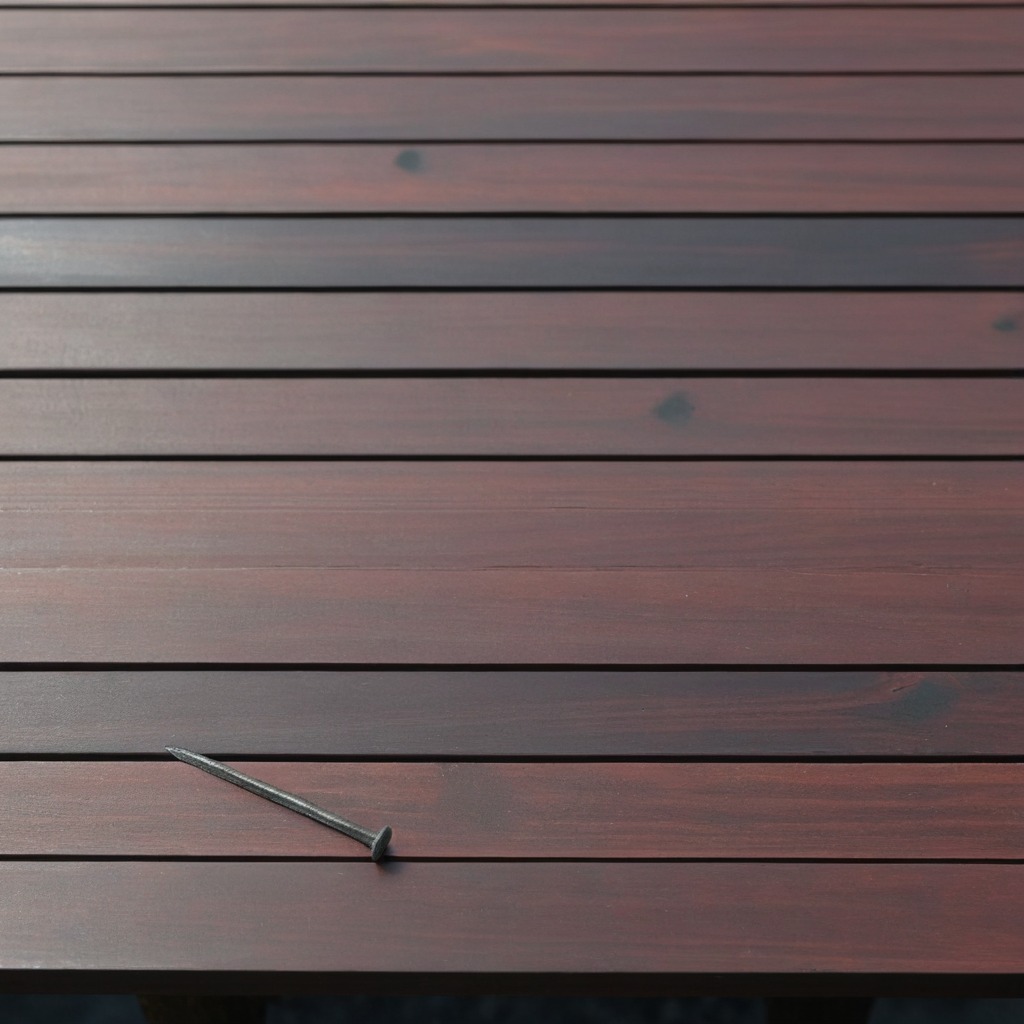
An iron nail lies on the wooden table.